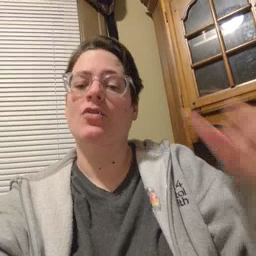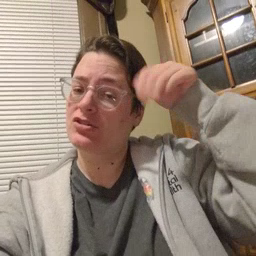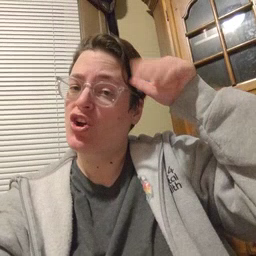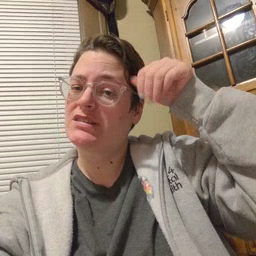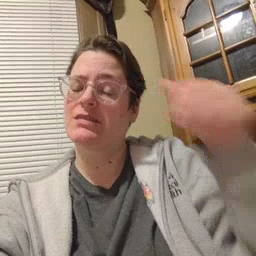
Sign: donkey